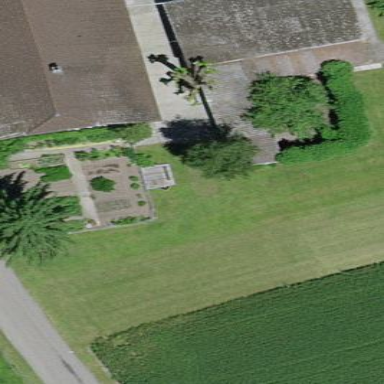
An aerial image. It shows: Garden that is leisure land.